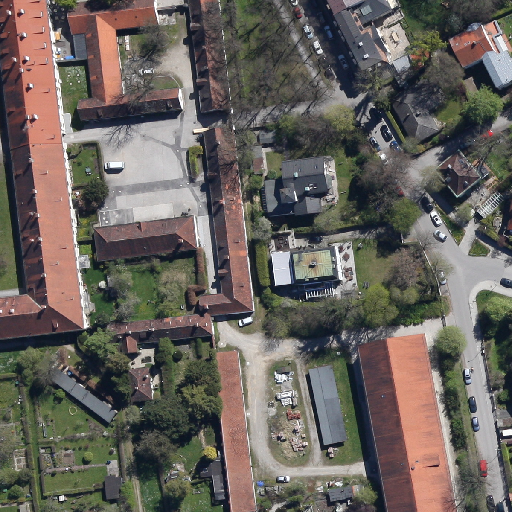
Referring expression: van